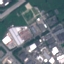
Label: Industrial